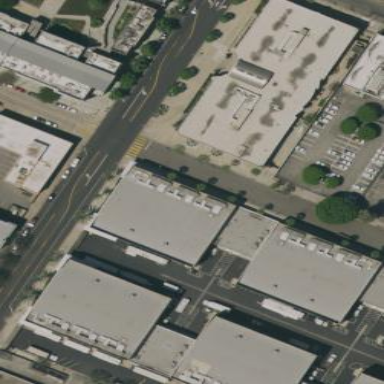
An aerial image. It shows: Industrial building.